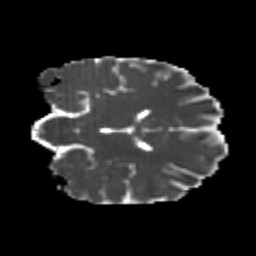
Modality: MD
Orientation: coronal
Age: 23
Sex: female
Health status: healthy
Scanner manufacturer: philips
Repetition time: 7.387 s
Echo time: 0.08599 s